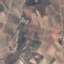
Land use / land cover: PermanentCrop